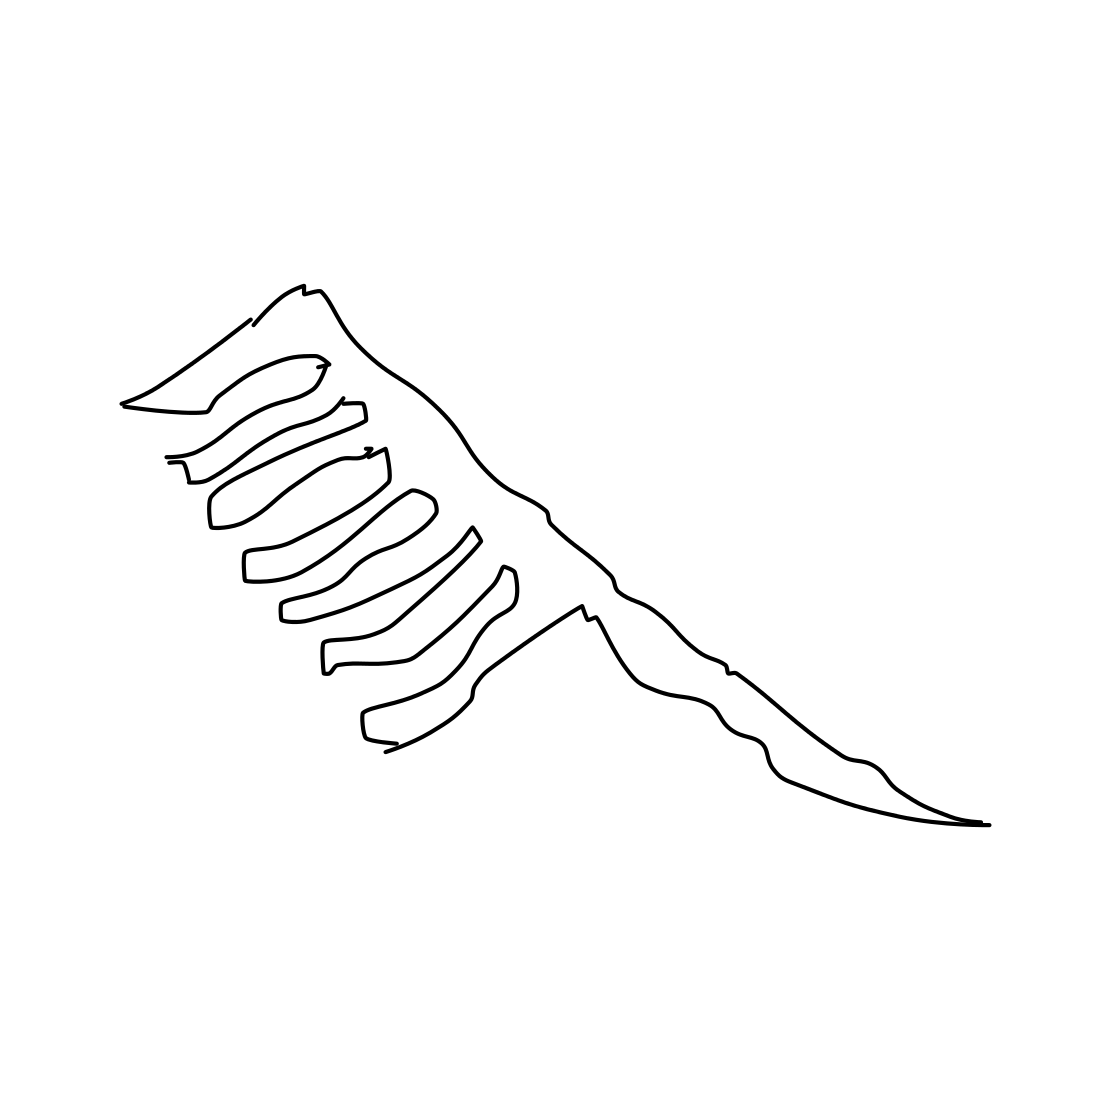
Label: comb